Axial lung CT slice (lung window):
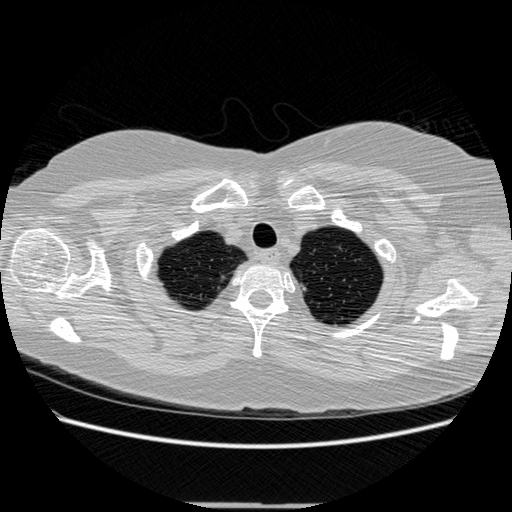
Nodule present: no